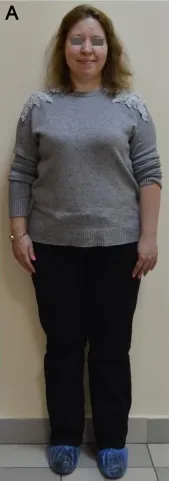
The phenotypic and genotypic characteristics of the adult female patient with unbalanced karyotype 45,XX,der(8;18)t(8;18)(p23;p11.3). (A) The patient's appearance at the age of 31 years.
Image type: medical_photograph (skin_photograph)